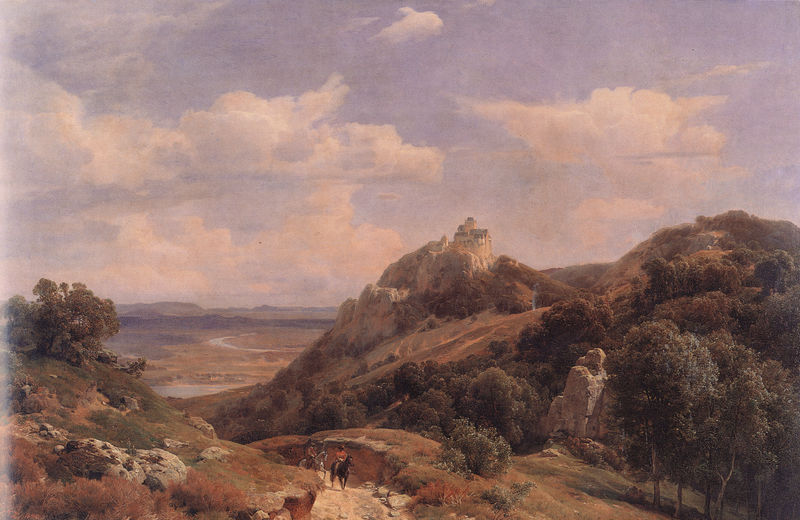
Titel: Deutsche Gebirgslandschaft
Künstler: Carl Friedrich Lessing
Standort: Leipzig
Institution: Museum der Bildenden Künste
Schlagwörter: baum, berg, blau, dunkel, felsen, gemälde, gestein, himmel, mann, meer, schatten, wasser, weiß, wolken, bäume, fluss, grün, landschaft, menschen, ocker, sand, see, teich, braun, bunt, hell, licht, männer, orange, strasse, ausblick, gras, haus, hund, rot, schloss, tier, tiere, weg, wiese, wolke, malerei, stein, steine, bild, öl, ebene, ferne, flusslauf, horizont, horizontlinie, hügel, natur, strauch, weite, busch, büsche, gebüsch, gewässer, pfad, rauch, sonne, wege, klassizismus, pflanzen, england, tal, wald, anhöhe, esel, pferd, pferde, reiter, rappe, reiten, aussicht, sommer, italien, süden, abhang, trocken, warm, berge, fels, gebirge, gipfel, hang, hitze, dunst, farbe, landschaftsmalerei, geröll, herbst, romantik, staffage, realistisch, steppe, panorama, ruine, burg, bla, wandern, himmeö, festung, wälder, schimmel, sonnig, landschaftsbild, nähe, wanderer, griechenland, wäldchen, wegrand, heroische landschaft, hohlweg, reisende, unterwegs, aufstieg, arabeske, wehrbau, hecken, reisen, forst, pilger, ideale landschaft, thronen, burgberg, erg, landschaf, capage, flusslafu, mensck, turners landschaft, burg und tal, bug, a, burg und al, burg nd t, br